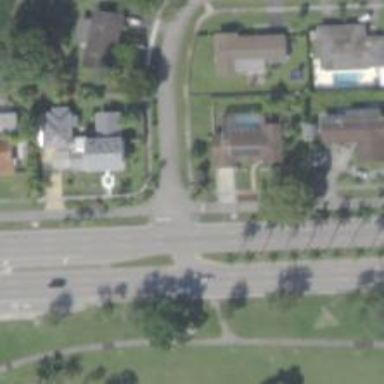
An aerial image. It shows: Road with stop sign.